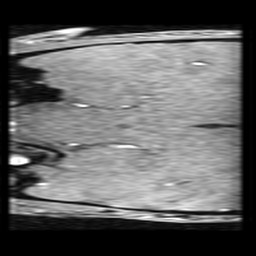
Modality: angio
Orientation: coronal
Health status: ill
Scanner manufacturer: ge
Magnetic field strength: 1.5 T
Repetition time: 0.031 s
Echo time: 0.0035 s